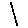
Label: line